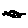
Label: cat